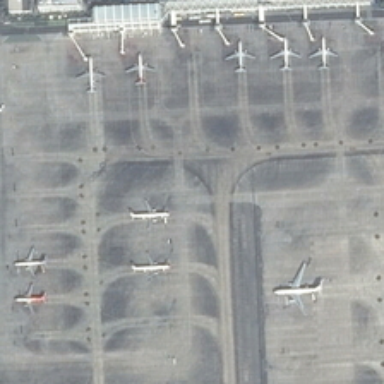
Some planes are near a terminal in an airport .